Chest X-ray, PA view. Patient: 44 years old, sex M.
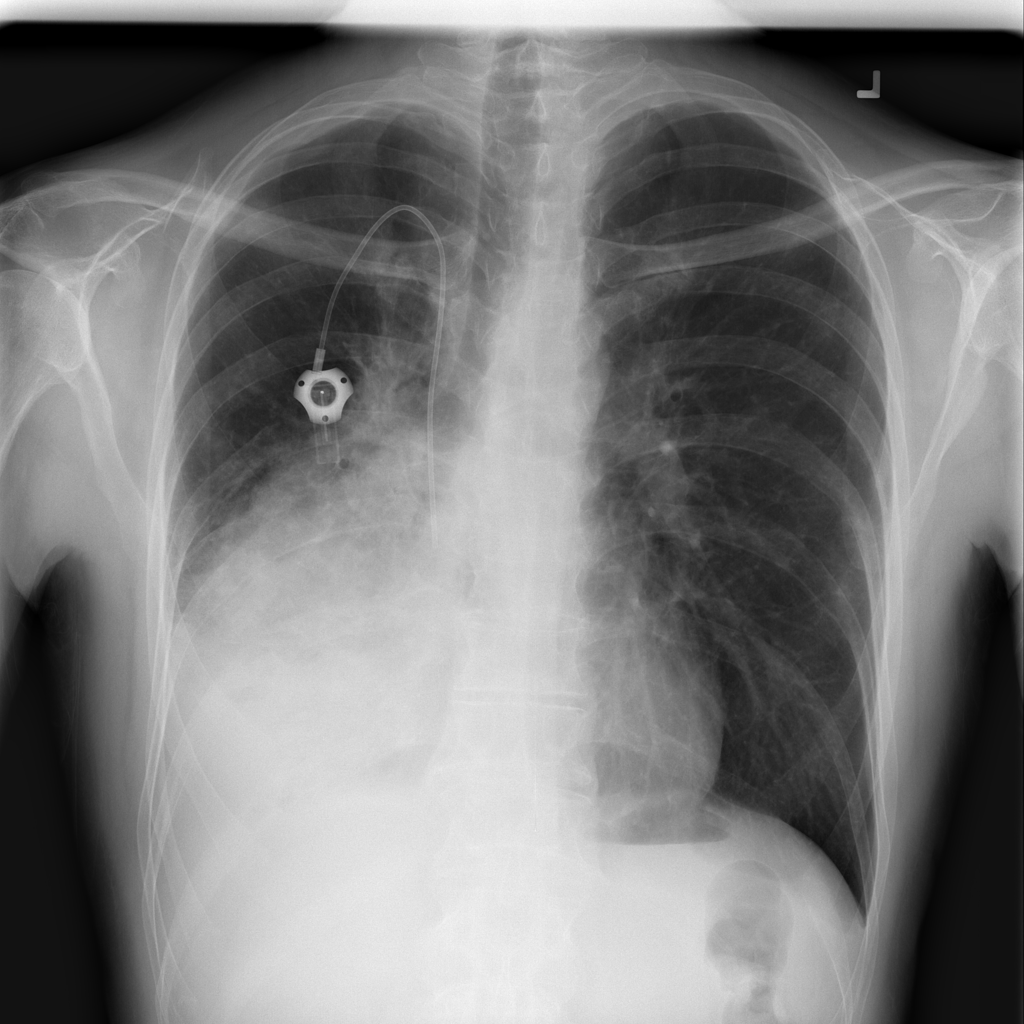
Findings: Consolidation